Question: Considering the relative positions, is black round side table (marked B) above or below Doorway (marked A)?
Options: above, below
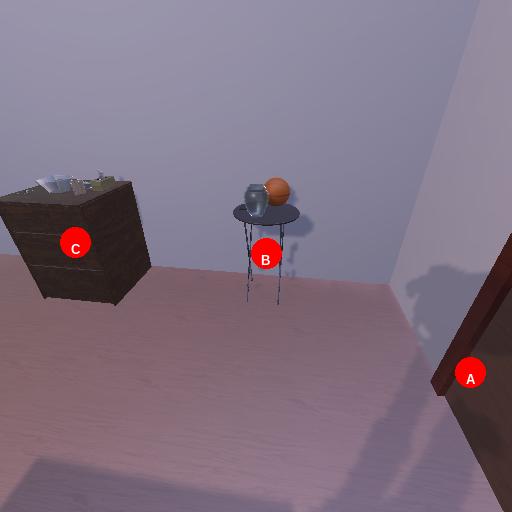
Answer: above